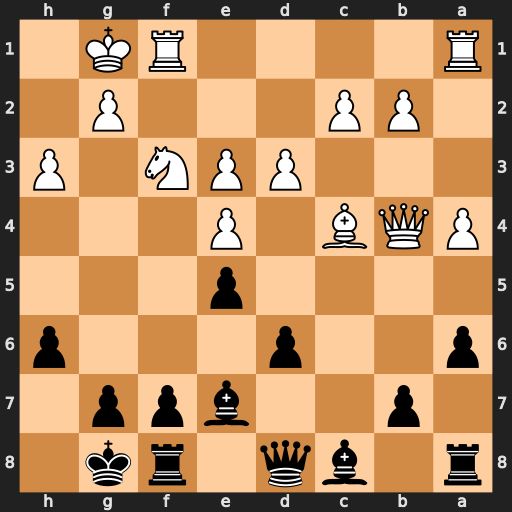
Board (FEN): r1bq1rk1/1p2bpp1/p2p3p/4p3/PQB1P3/3PPN1P/1PP3P1/R4RK1
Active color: b
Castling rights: -
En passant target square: -
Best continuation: d5 Qc3 dxc4